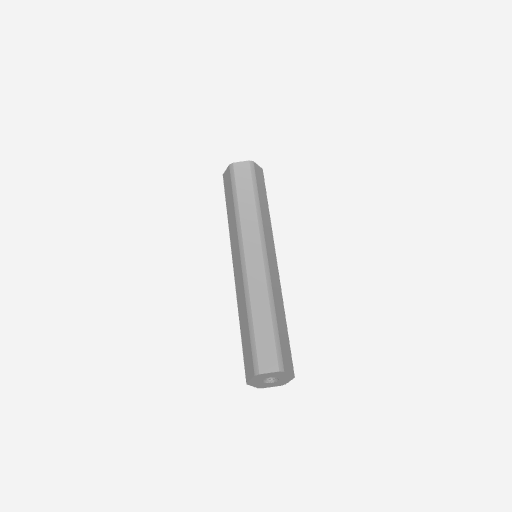
Part: Shaft12ROD64